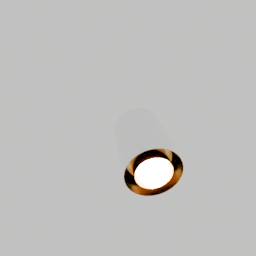
Label: lighting